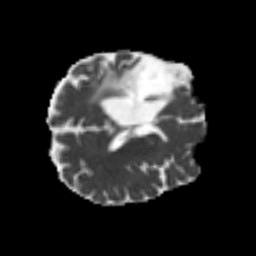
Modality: MD
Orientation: axial
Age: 55
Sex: male
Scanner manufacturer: siemens
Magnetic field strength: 3 T
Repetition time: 4.987 s
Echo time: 0.0792 s